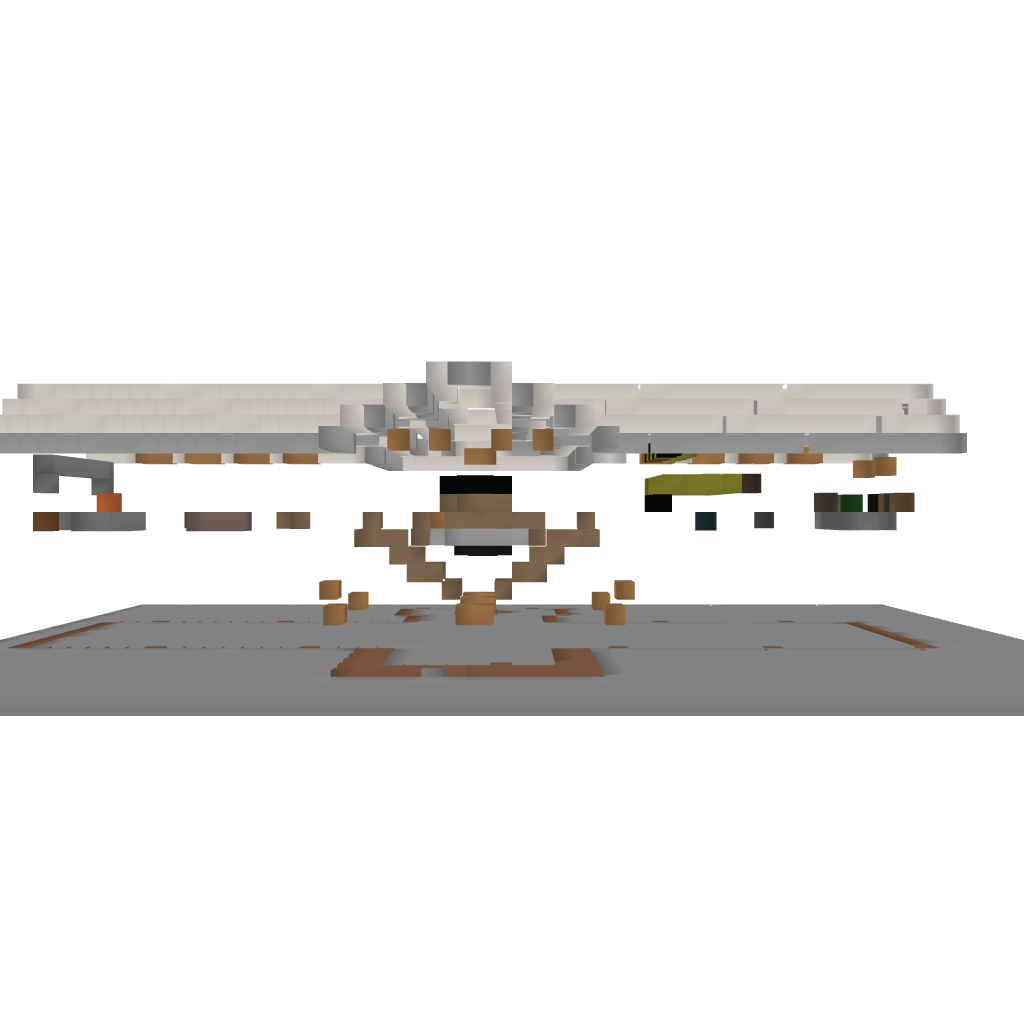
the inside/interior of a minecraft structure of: Quartz Mansion